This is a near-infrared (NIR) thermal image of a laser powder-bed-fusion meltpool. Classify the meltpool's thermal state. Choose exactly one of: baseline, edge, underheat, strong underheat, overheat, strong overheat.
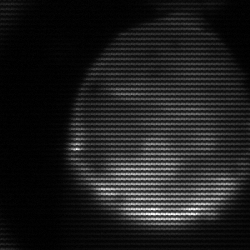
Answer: edge